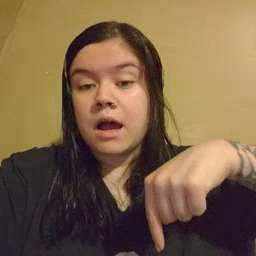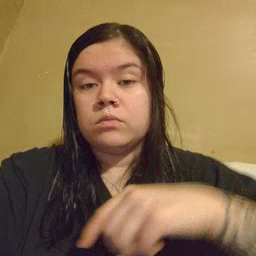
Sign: down